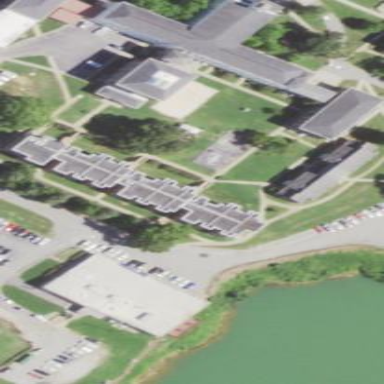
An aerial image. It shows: Dormitory building.